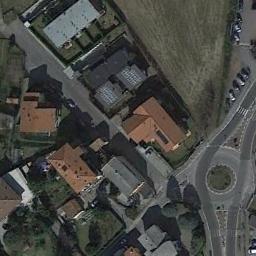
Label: roundabout